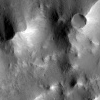
Atmospheric dust classification: not_dusty